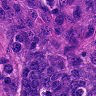
Metastatic tissue present: yes